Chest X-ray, AP view. Patient: 43 years old, sex F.
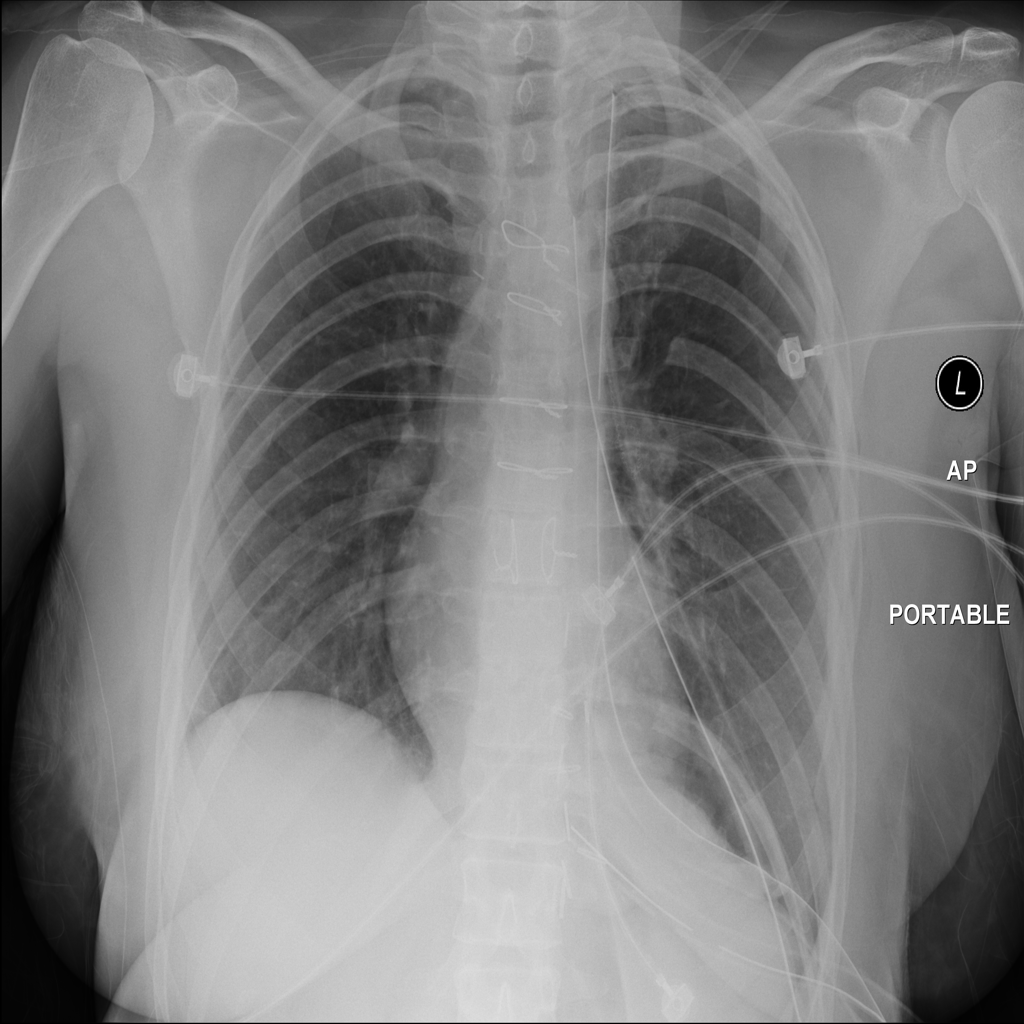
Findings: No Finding